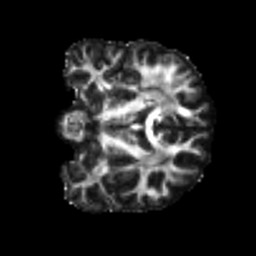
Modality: FA
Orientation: coronal
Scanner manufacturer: siemens
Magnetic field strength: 3 T
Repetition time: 4 s
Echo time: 0.0594 s